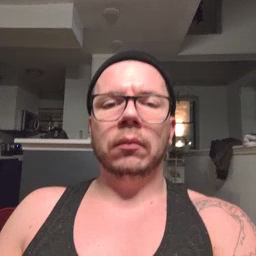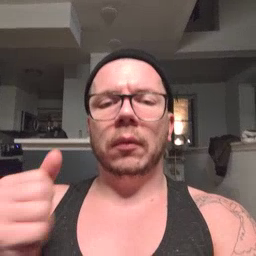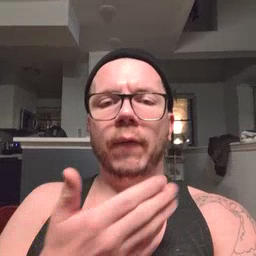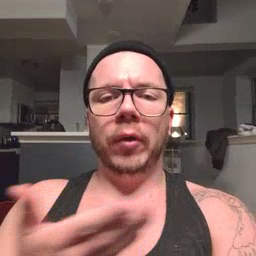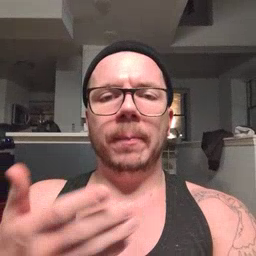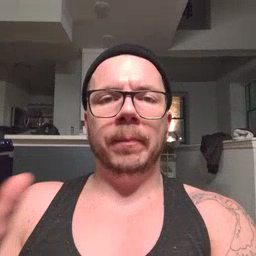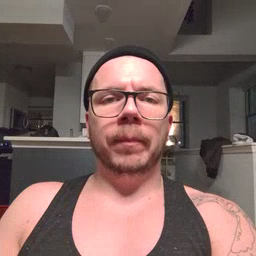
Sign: every